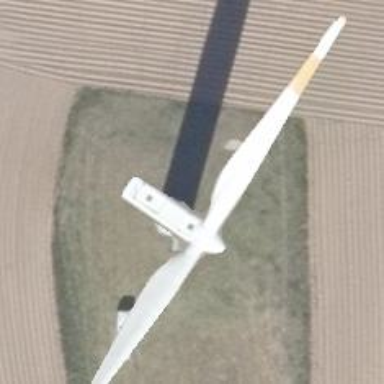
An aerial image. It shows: Wind generator powered by wind turbine.